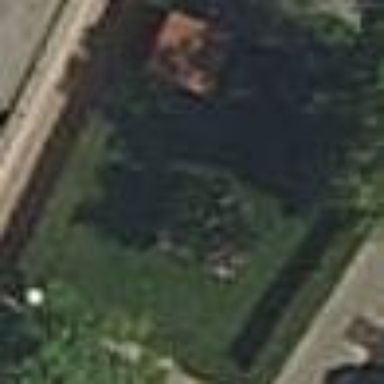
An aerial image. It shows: Garden with kerb border.